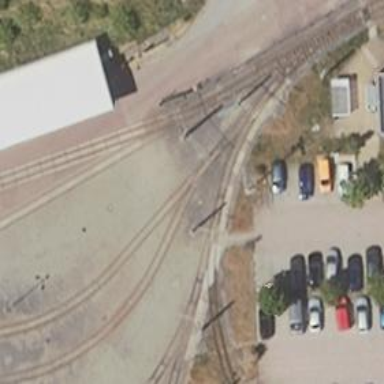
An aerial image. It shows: Railway switch.